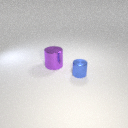
large purple metal cylinder to the left of small blue metal cylinder